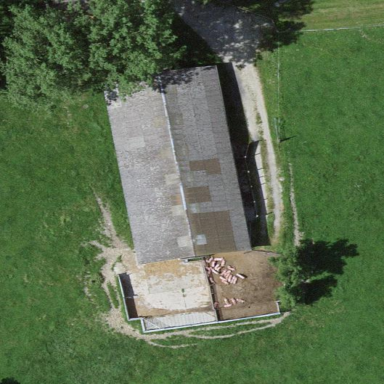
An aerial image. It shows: Farm auxiliary building.